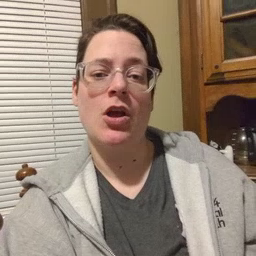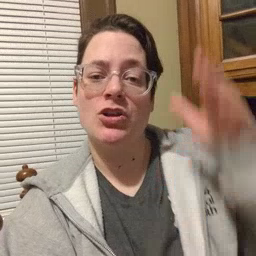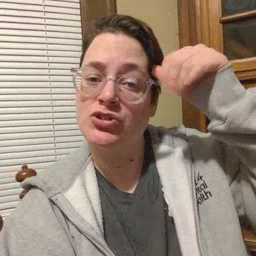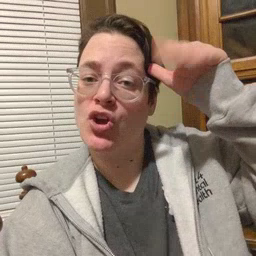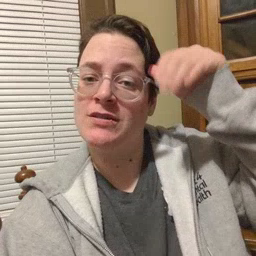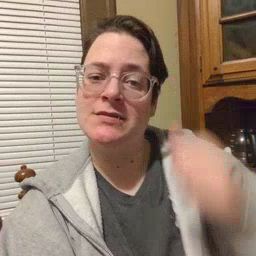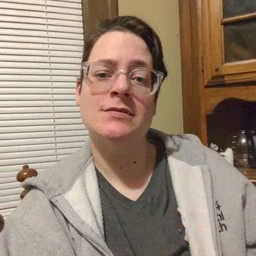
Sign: donkey